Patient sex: F
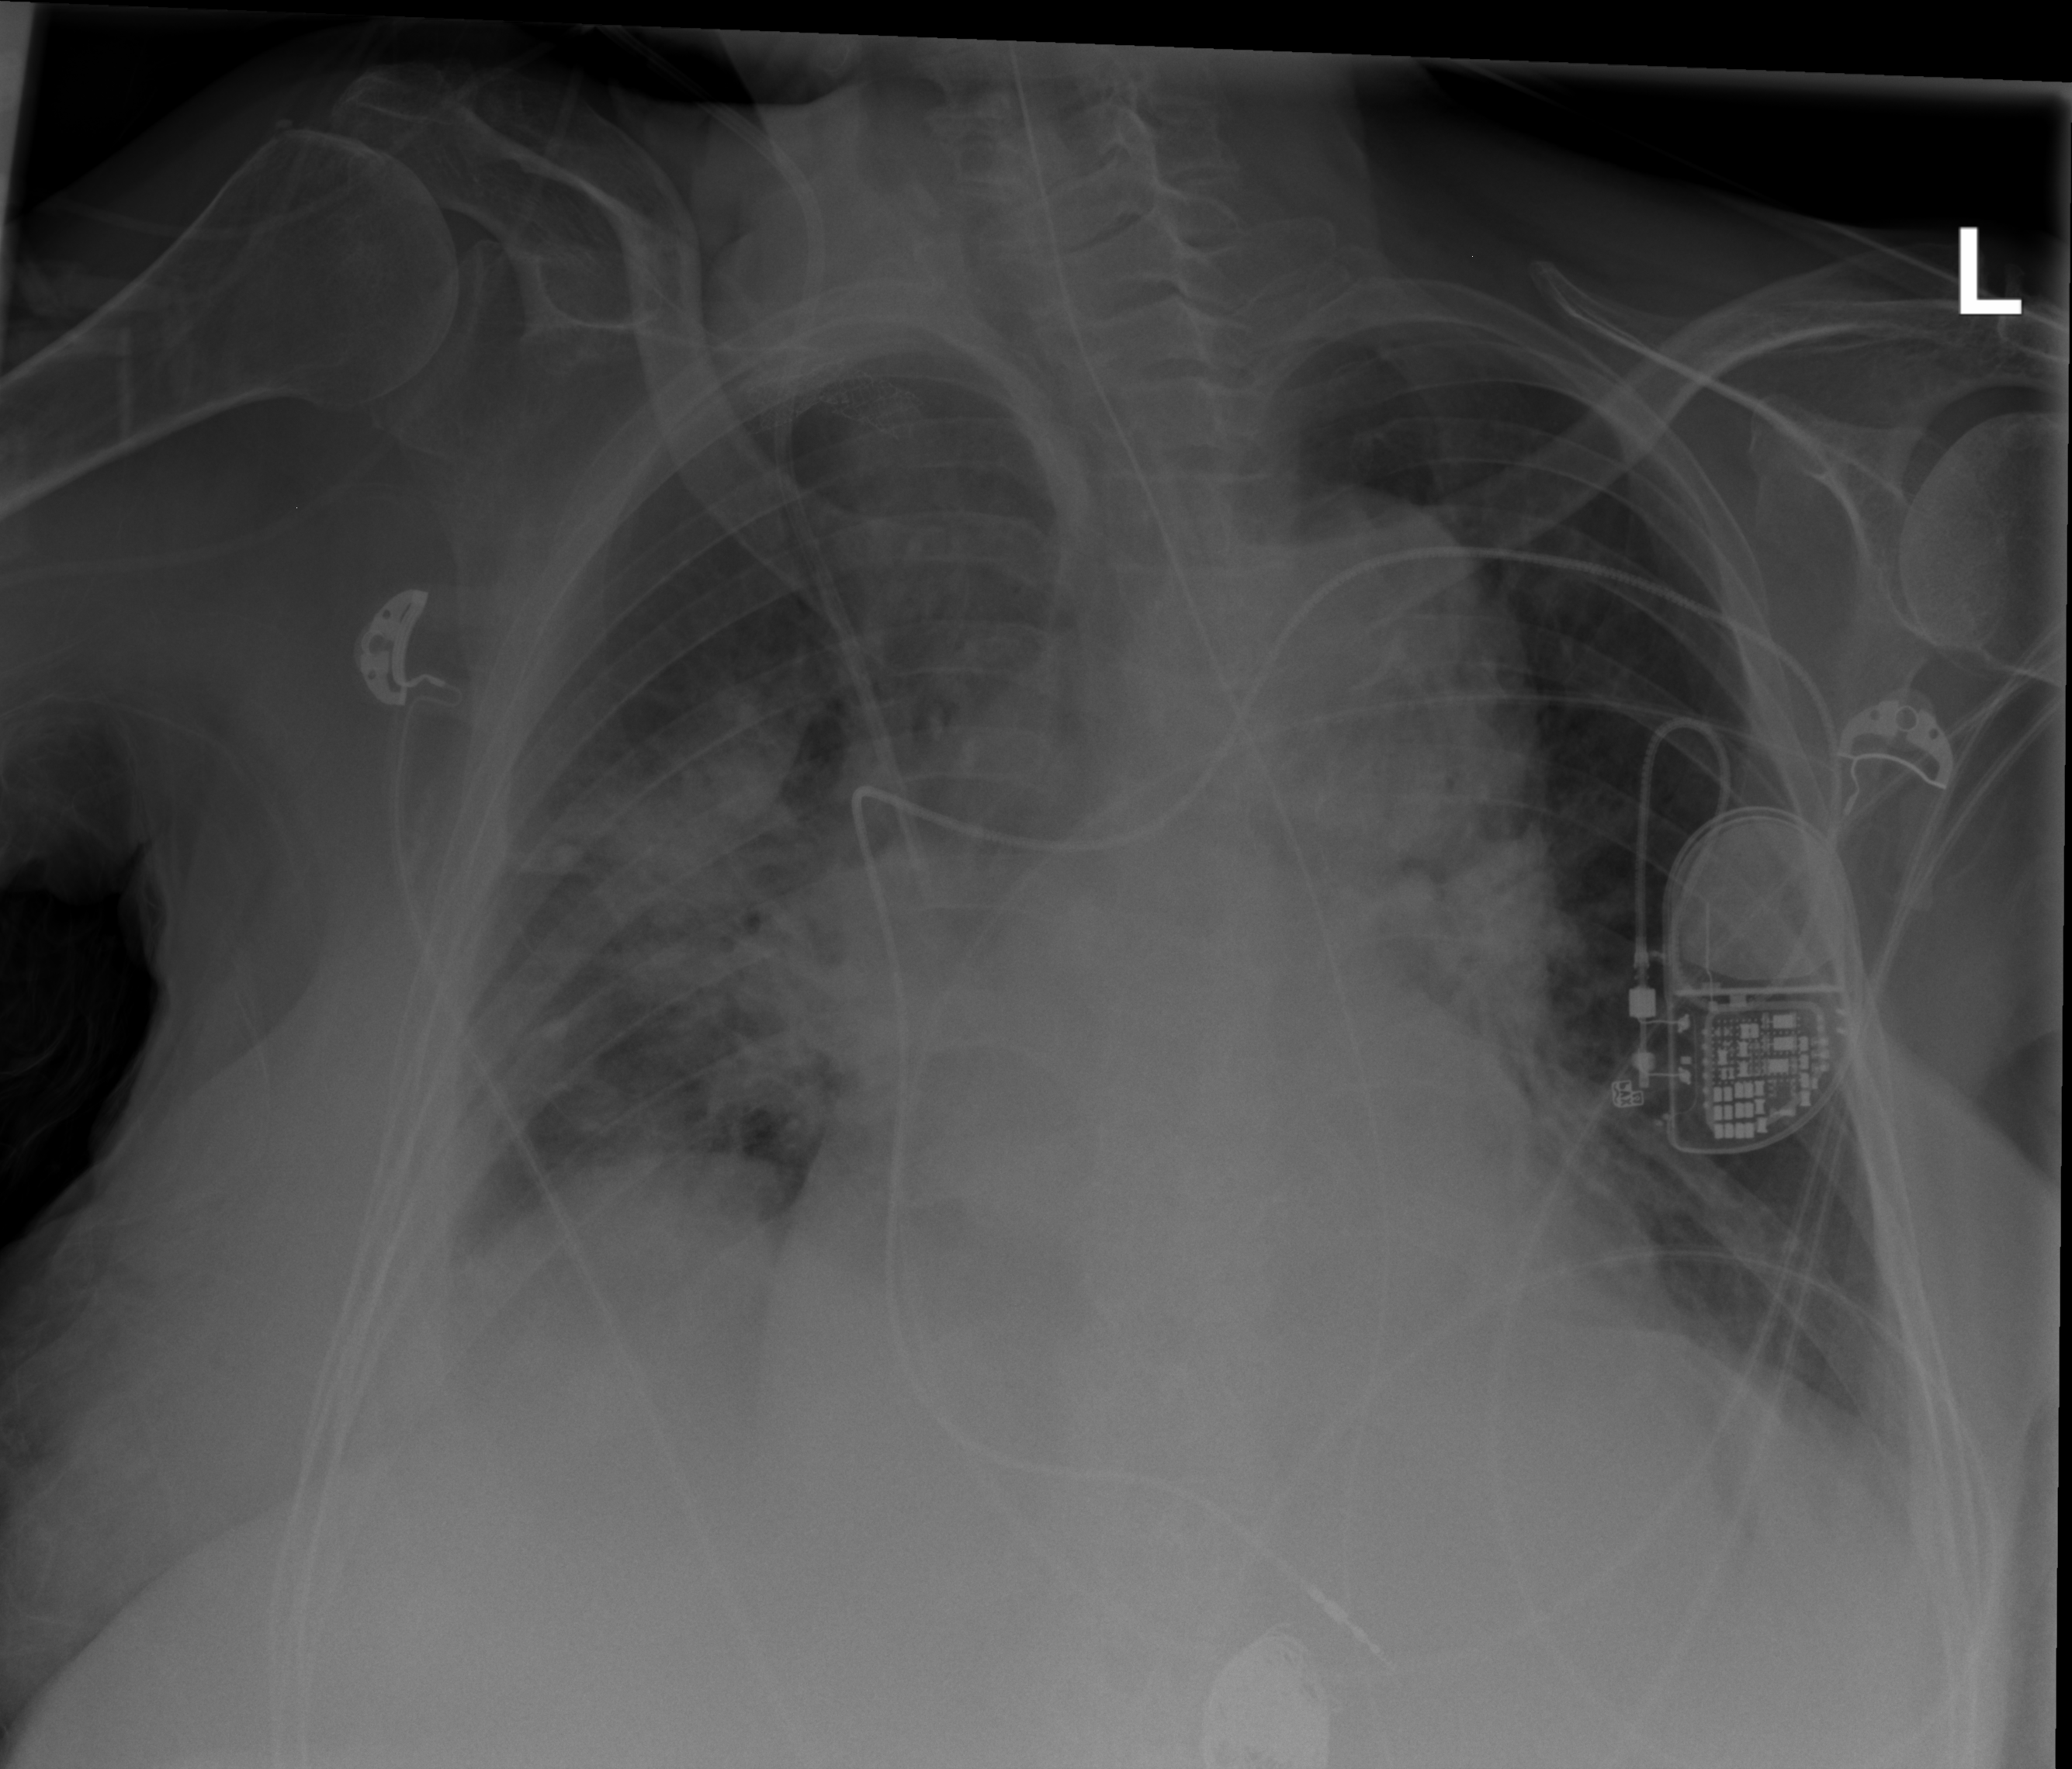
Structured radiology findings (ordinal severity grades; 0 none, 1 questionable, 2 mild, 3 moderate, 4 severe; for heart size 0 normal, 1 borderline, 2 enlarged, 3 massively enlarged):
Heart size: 2
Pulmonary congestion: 2
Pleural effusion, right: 2
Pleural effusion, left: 1
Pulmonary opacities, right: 3
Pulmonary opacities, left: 2
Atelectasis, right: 2
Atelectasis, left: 2